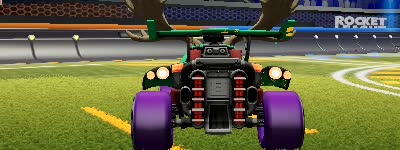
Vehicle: octane